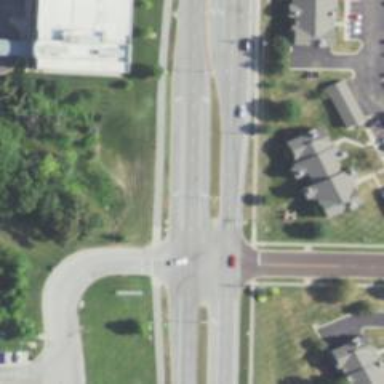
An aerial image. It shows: Dash road marking.